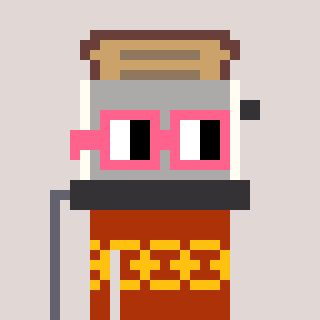
a pixel art character with square pink glasses, a toaster-shaped head and a hotbrown-colored body on a warm background